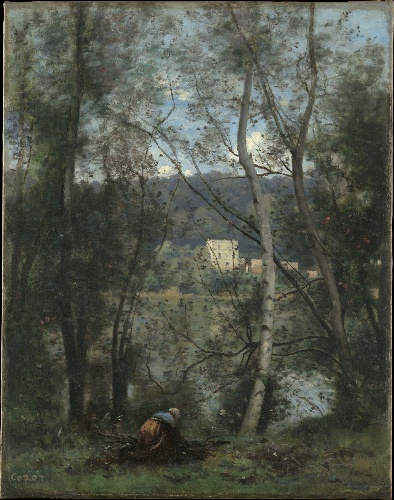
Title: A Woman Gathering Faggots at Ville-d'Avray
Artist: Camille Corot
Artist bio: French, Paris 1796–1875 Paris
Date: ca. 1871–74
Object type: Painting
Classification: Paintings
Medium: Oil on canvas
Dimensions: 28 3/8 x 22 1/2 in. (72.1 x 57.2 cm)
Department: European Paintings
Credit line: Mr. and Mrs. Isaac D. Fletcher Collection, Bequest of Isaac D. Fletcher, 1917
Accession year: 1917
Repository: Metropolitan Museum of Art, New York, NY
Tags: Women|Forests|Working